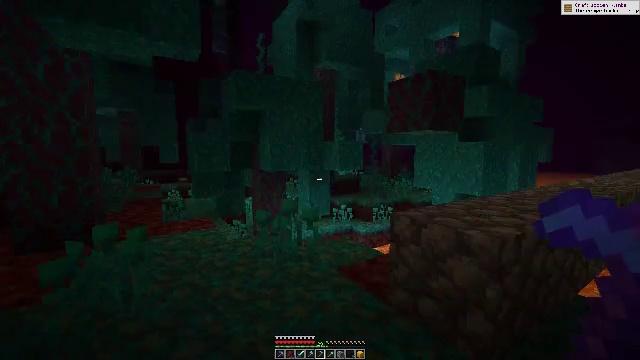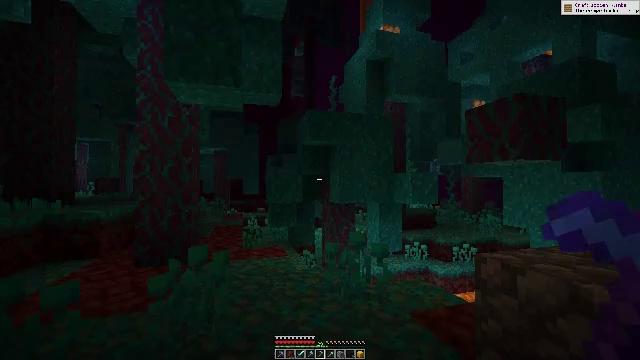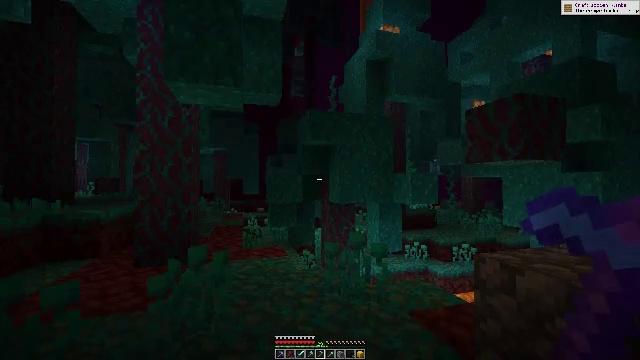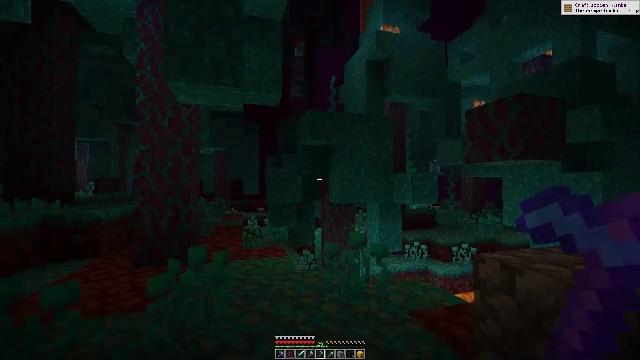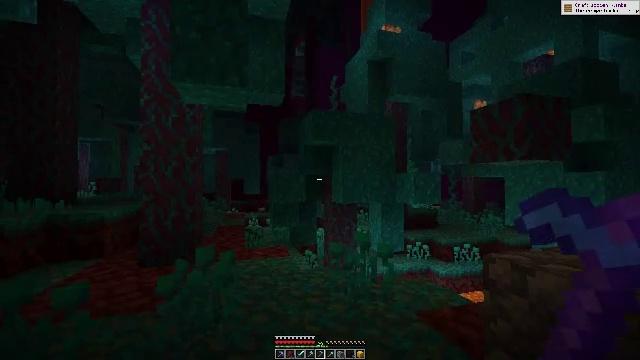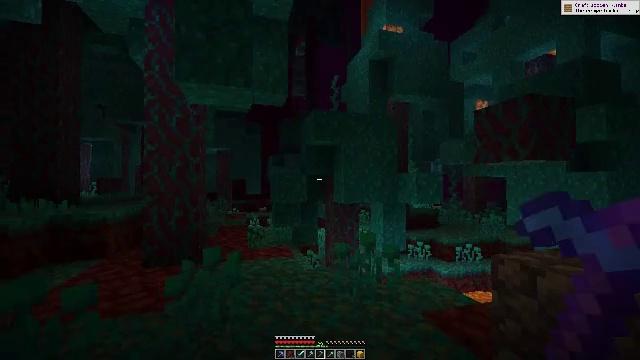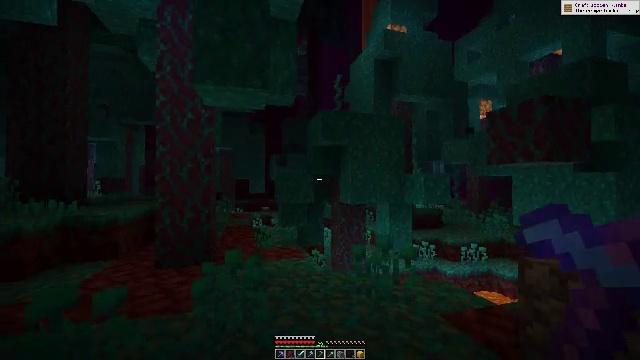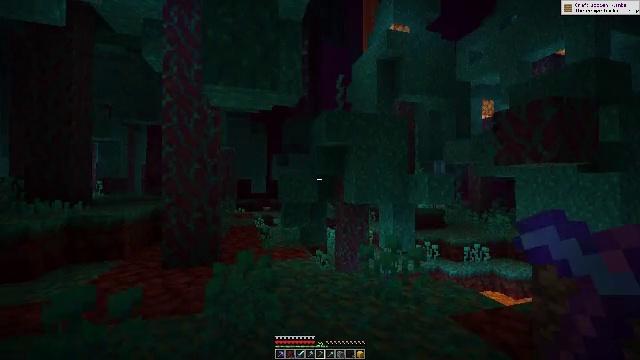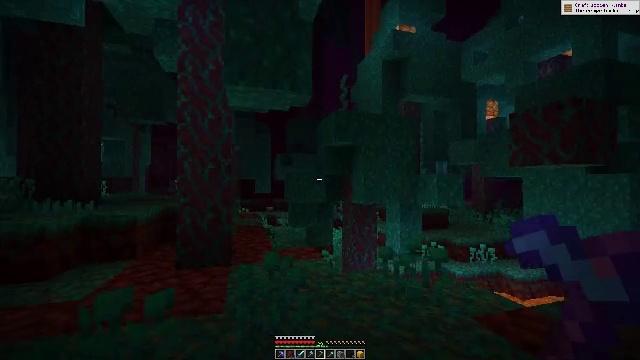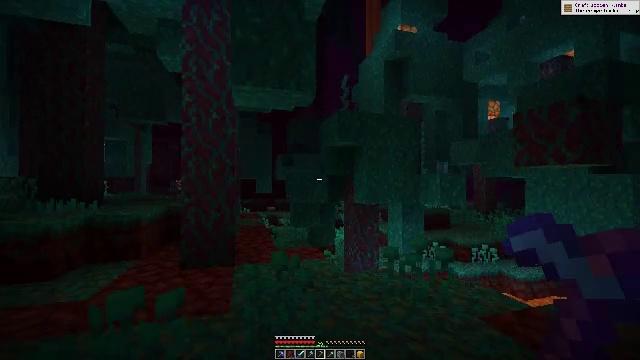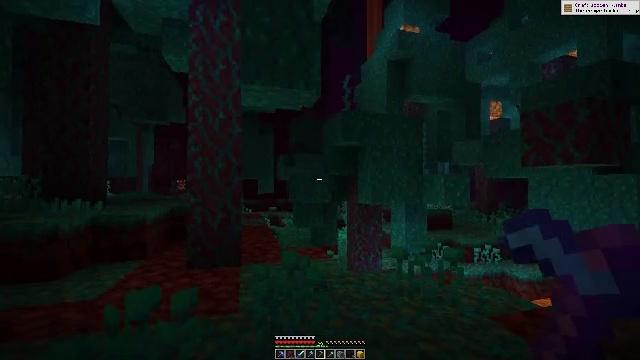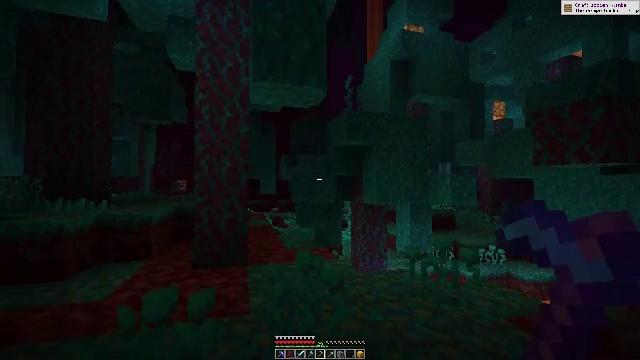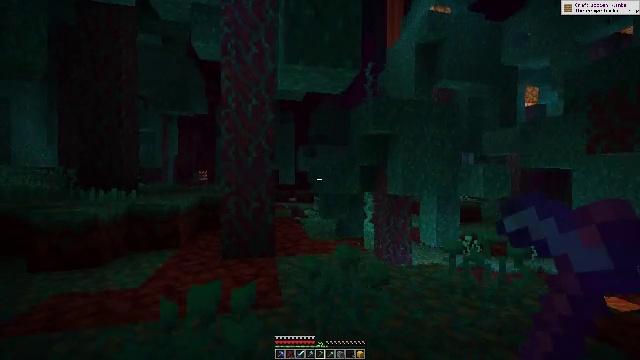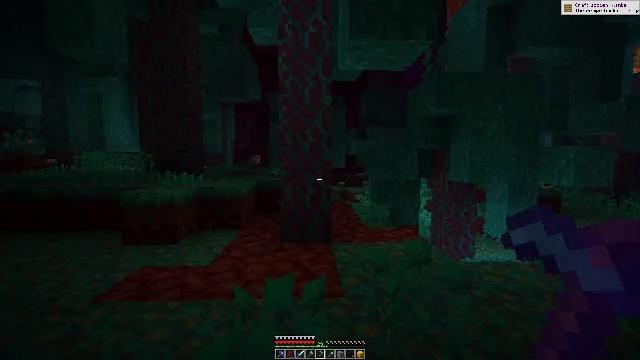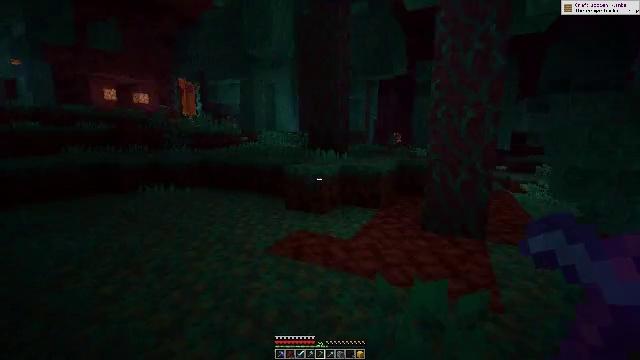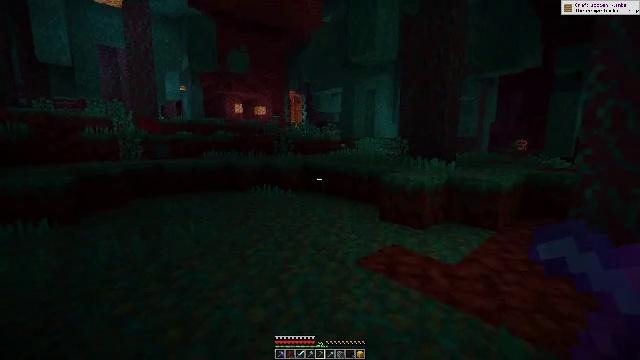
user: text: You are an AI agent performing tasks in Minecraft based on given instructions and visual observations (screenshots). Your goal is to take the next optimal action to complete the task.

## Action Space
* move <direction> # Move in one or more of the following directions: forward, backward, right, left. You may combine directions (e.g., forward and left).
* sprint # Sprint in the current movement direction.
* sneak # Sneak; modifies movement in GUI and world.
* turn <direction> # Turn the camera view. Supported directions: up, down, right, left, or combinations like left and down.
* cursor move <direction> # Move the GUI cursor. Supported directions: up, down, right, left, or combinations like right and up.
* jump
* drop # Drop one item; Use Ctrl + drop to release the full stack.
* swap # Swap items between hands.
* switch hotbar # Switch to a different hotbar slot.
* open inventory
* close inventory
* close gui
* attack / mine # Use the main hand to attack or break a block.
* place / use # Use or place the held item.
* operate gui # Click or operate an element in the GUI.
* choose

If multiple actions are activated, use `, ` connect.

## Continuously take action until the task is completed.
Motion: motion action
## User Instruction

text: Chop down the warped stem from the warped forest.
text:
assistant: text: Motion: turn left and up
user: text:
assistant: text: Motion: no_op
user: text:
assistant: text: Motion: no_op
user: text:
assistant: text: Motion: move left
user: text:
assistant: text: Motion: move left
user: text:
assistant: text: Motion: move left
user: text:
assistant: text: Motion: move left
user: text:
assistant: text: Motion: move left
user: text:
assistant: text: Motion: move left
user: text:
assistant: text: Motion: move forward and move left
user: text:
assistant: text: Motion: move forward and move left
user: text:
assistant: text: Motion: move forward and move left, turn left and down
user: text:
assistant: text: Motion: move forward and move left, turn left and down
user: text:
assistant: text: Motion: move forward and move left, turn left and down
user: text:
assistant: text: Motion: move forward and move left, turn left and up
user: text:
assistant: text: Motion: move forward and move left, turn left
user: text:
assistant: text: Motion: move forward and move left
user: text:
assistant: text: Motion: move forward and move left
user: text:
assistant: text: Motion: move forward and move left
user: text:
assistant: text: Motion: move forward and move left
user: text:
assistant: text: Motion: move forward and move left
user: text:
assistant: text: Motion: move forward and move left
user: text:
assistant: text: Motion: move forward and move left, turn left and up
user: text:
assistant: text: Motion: move left, turn left and up
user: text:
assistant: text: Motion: move left, turn left and up
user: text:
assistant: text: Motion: move left
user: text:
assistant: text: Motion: move left, turn down
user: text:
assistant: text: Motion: move left, turn down
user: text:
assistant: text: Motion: move left, turn down
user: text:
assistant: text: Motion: move left